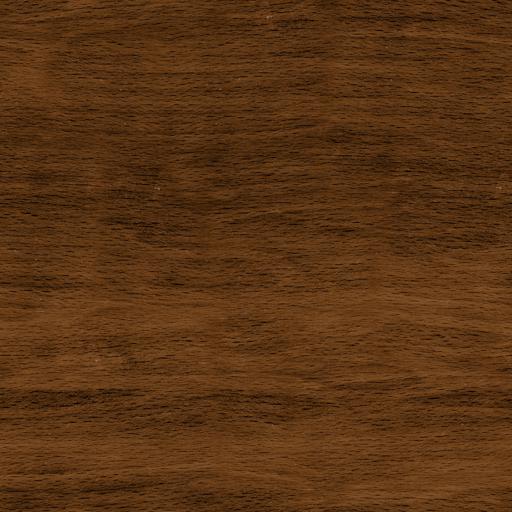
Tags: brown dark smooth wood wooden